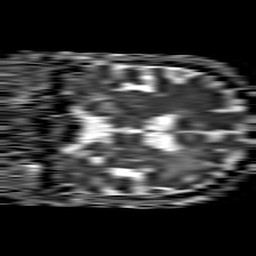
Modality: ADC
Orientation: coronal
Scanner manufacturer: philips
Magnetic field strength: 1.5 T
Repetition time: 4.6 s
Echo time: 0.08631 s